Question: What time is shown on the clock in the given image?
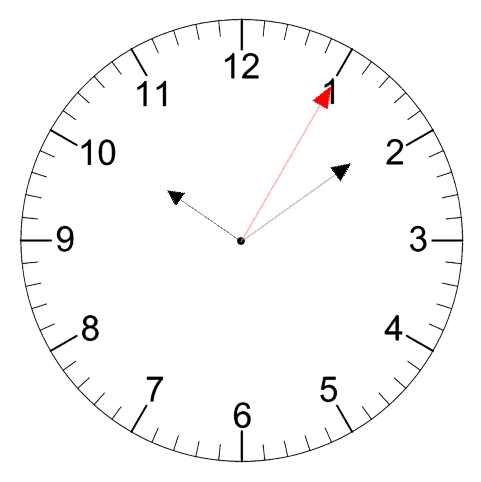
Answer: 10:09:05